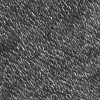
Atmospheric dust classification: not_dusty